Question:
1. In Perl, I am using Spreadsheet::WriteExcel to write into Excel created CSV Files.
2. The data to be fed into the CSV File is being generated from Mysql queries.
1. The CSV is being generated.
2. Only one row's data is being processed into it.
1. Periodic addition of data in the form of rows, say every 30 seconds.
It will therefore create a huge CSV File, daily. That means 2880 rows will be added in 24hrs.
The code is as under:
'''
use strict;
use warnings;
use DBI;
use Spreadsheet::WriteExcel;
# DEFINING THE DATE
($sec,$min,$hour,$mday,$mon,$year) =localtime(time);
undef $sec;
undef $hour;
undef $min;
$year += 1900;
$mday;
$mon+=1;
if ($mon < 10) {
$mon = "0".$mon;
}
if ($mday < 10) {
$mday = "0".$mday;
}
# CREATION OF A NEW WORKBOOK AND ADDITION OF A WORKSHEET
$tdate = sprintf("%04d%02d%02d", $year, $mon, $mday);
$SubsLogFile = "Subscription-".$tdate;
$SubsLogFile .= ".csv";
my $workbook = Spreadsheet::WriteExcel->new($SubsLogFile);
my $worksheet = $workbook->add_worksheet();
#=============================================
# FORMAT FOR THE HEADER
my $format = $workbook->add_format();
$format->set_bold();
$format->set_color('red');
$format->set_align('center');
# CREATION OF THE HEADER
$worksheet->write(0, 0, "Sub Day", $format);
$worksheet->write(0, 1, "Sub Hour", $format);
#=============================================
###################
## SUBSCRIPTIONS ##
###################
# INPUTTING THE SERVER DETAILS
$db ="abcd";
$user = " abcd ";
$pass = " abcd ";
$host="100.100.100.100";
my $col = 2;
# GENERATING THE SQL QUERIES
$query1 = "SELECT COUNT(*) FROM subscription_detail WHERE creation_date >=CURRENT_DATE();";
$query2 = "SELECT COUNT(*) FROM subscription_detail WHERE DATE_FORMAT(creation_date,'%Y-%m-%d %H') >= DATE_FORMAT(NOW(),'%Y- %m-%d %H');";
# CONNECTING TO THE SERVER
$dbh = DBI->connect("DBI:mysql:$db:$host", $user, $pass,{
PrintError => 0,
RaiseError => 0
} ) or die "Can't connect to the database: $DBI::errstr
";
$sqlQuery1 = $dbh->prepare($query1) or die "Can't prepare $query1: $DBI::errstr
";
$sqlQuery2 = $dbh->prepare($query2) or die "Can't prepare $query2: $DBI::errstr
";
# EXECUTING THE QUERIES
my $rv = $sqlQuery1->execute or die "can't execute the query: $DBI::errstr
";
my $rv = $sqlQuery2->execute or die "can't execute the query: $DBI::errstr
";
#=============================================
# OUTPUTING THE VALUES
while (@row= $sqlQuery1->fetchrow_array()) {
my $data1 = $row[0];
$worksheet->write($col, 0, "$data1");
};
while (@row= $sqlQuery2->fetchrow_array()) {
my $data2 = $row[0];
$worksheet->write($col, 1, "$data2");
};
# Close Workbook
$workbook->close();
'''
#
Have checked the entire internet but got no solution or hint.
I have tried a lot of things like sleep 30, counters tec but it doesnt help.
Words of appreciation for any kind of help.. :)
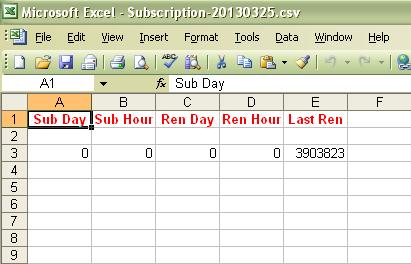
Answer: I'm a bit confused by your question. For several reasons.
Are you trying to create a CSV file or an XLS file? If it's a CSV file then why are you using Spreadsheet::WriteExcel (which creates XLS files). If it's an XLS file, then why are you calling it ".csv"?
You seem to have two SQL queries in '$sqlQuery1' and '$sqlQuery2' which do pretty much the same thing.
Your calls to 'Spreadsheet::WriteExcel::write' seem to have the row and column parameters swapped around.
It looks like your code won't compile as you have 'use strict' turned on, but you have a number of variables ('$sec', '$min', '$hour', '$mday', '$mon', '$year' and many more) that aren't declared. This makes me think that we aren't actually seeing the code that you are running - which is a problem because the problem might well be in the code that you're not showing us.
Have you tried basic things like putting debugging output into the rows that fetch the data from the database? So you can be sure that data is being returned? Have you tried running your SQL queries on the database manually to ensure that they work as you expect?